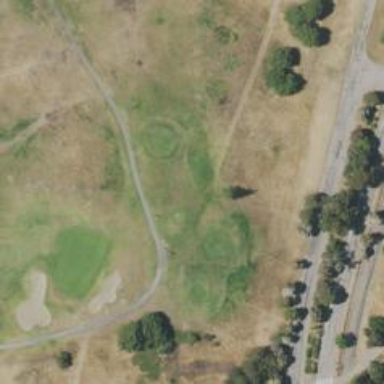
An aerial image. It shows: Asphalt path that serves as golf cartpath.